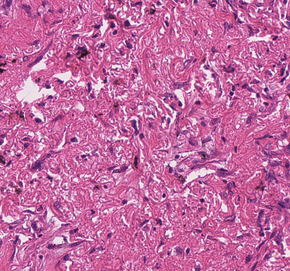
Tumor epithelial tissue: no
Tumor-associated stroma tissue: yes
Normal tissue: no